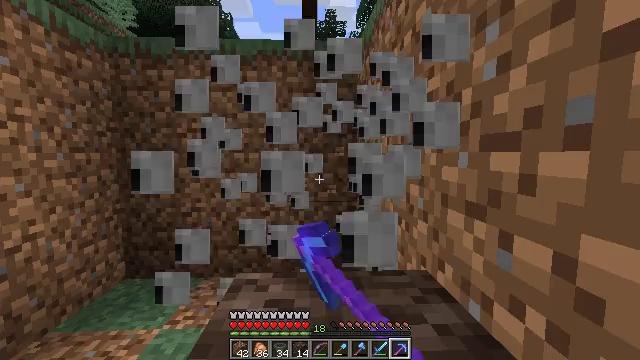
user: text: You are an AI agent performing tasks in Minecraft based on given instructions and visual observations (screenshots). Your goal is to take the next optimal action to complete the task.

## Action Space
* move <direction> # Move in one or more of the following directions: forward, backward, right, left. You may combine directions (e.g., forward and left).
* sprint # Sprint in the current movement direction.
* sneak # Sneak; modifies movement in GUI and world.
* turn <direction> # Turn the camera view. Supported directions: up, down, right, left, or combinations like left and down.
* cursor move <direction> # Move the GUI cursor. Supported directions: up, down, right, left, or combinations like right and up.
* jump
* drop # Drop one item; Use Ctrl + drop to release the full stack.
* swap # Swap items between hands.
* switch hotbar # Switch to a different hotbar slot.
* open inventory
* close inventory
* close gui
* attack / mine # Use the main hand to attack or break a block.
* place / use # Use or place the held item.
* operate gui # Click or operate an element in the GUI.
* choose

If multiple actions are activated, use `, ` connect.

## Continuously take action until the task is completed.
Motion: motion action
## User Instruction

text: Mine the dispenser.
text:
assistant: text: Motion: attack / mine